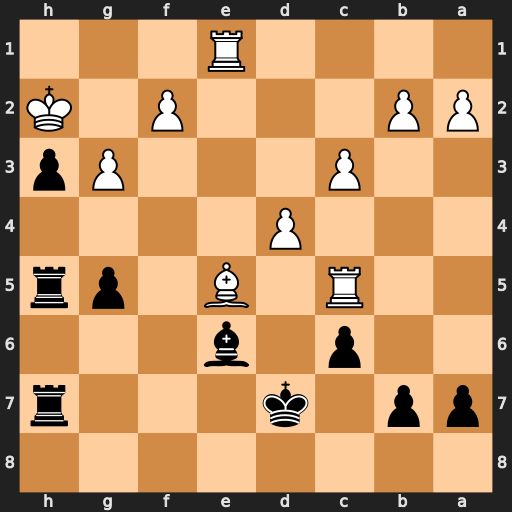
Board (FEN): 8/pp1k3r/2p1b3/2R1B1pr/3P4/2P3Pp/PP3P1K/4R3
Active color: b
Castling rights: -
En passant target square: -
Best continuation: b6 d5 Bxd5 Rxd5+ cxd5